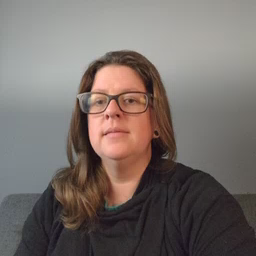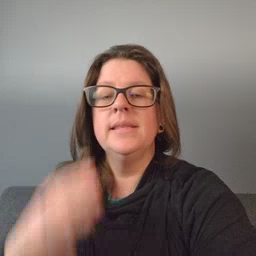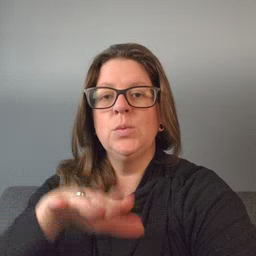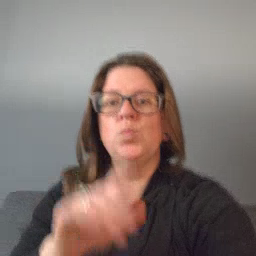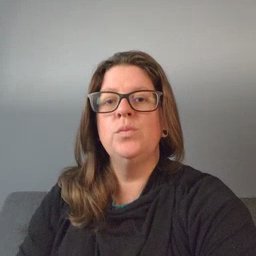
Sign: into